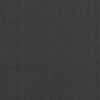
Label: dusty